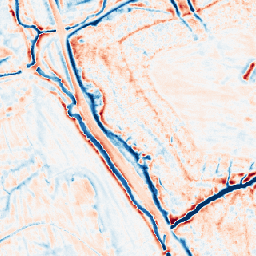
Category: edge_preserving
Decomposition family: bilateral
Decomposition parameters: d: 15
sigma_color: 25
sigma_space: 150
Upsampling method: nearest
Upsampling parameters: scale: 8
Upsampling scale: 8